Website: ulta-beauty
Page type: address-validator
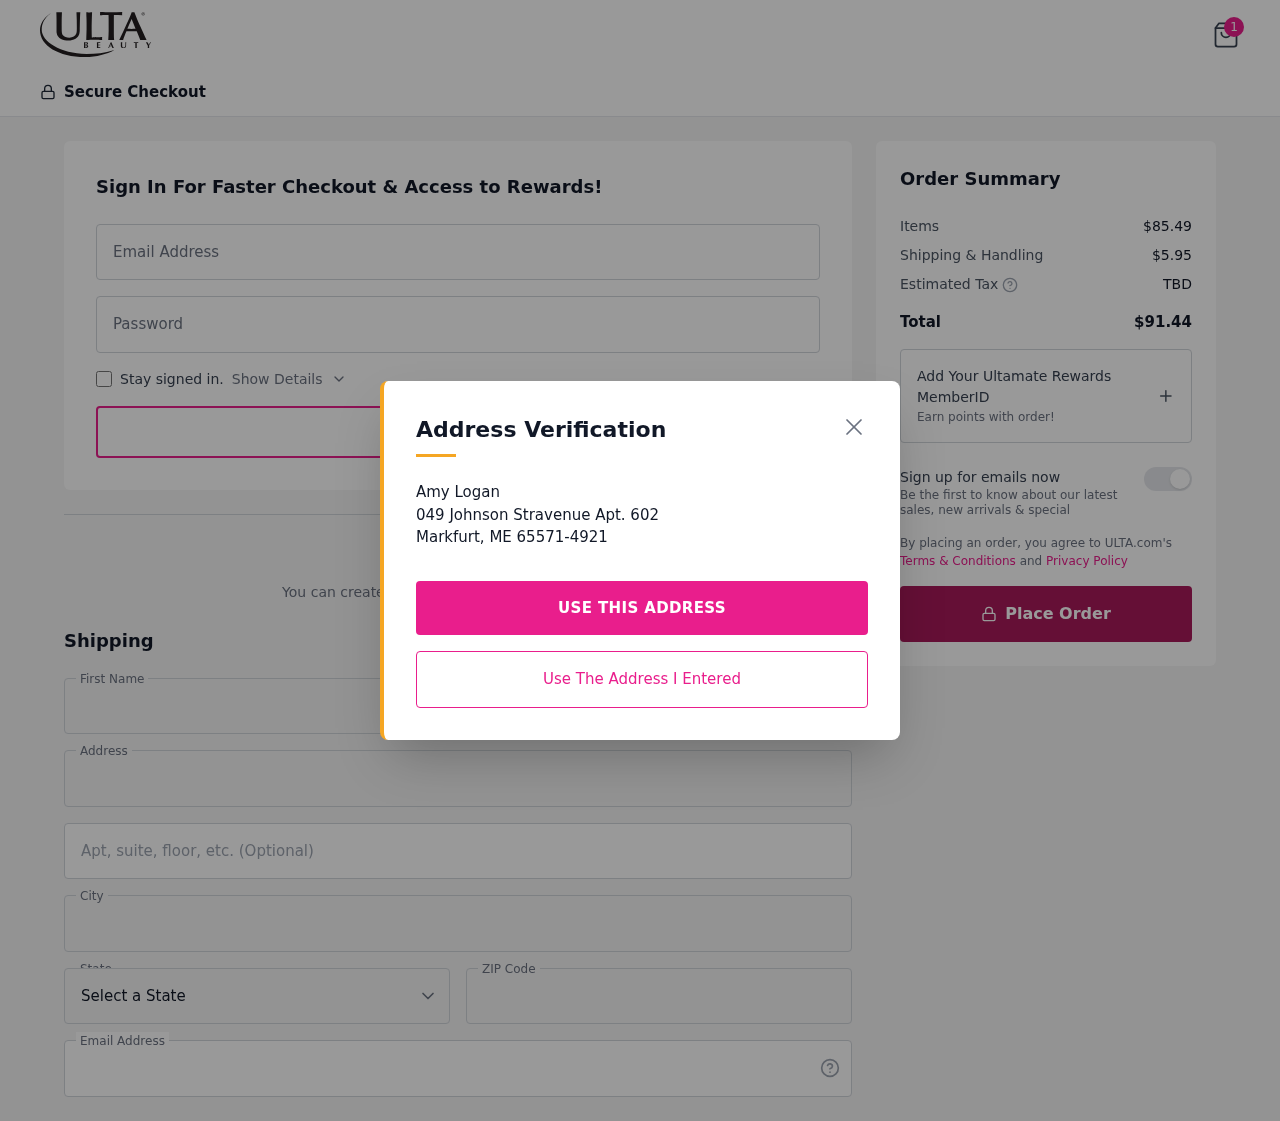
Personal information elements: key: PII_CITY
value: Markfurt
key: PII_EMAIL
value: amy_logan@hotmail.com
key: PII_FIRSTNAME
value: Amy
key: PII_LASTNAME
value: Logan
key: PII_POSTCODE
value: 65571
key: PII_STATE_ABBR
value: ME
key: PII_STREET
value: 049 Johnson Stravenue Apt. 602
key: PII_STREET2
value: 049 Johnson Stravenue Apt. 602
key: PII_STREET2
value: Apt. 640
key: PII_FULLNAME2
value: Amy Logan
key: PII_CITY2
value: Markfurt
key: PII_STATE_ABBR2
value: ME
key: PII_POSTCODE_FULL
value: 65571
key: PII_POSTCODE_EXT
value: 4921
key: PII_POSTCODE_NUMERIC
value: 65571
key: PII_POSTCODE_EXT_NUMERIC
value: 4921
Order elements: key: ORDER_NUM_ITEMS
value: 1
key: ORDER_SUBTOTAL
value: $85.49
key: ORDER_SHIPPING_COST
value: $5.95
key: ORDER_TOTAL
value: $91.44